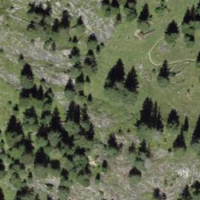
EUNIS habitat code: 23
Species observed at this site:
Papilio machaon
Miramella alpina
Lysandra coridon
Carduelis citrinella
Colias croceus
Aricia artaxerxes
Prunella modularis
Lasiommata maera
Erebia aethiops
Gomphocerippus rufus
Parnassius apollo
Chorthippus biguttulus
Turdus torquatus
Capra ibex